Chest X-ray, AP view. Patient: 28 years old, sex M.
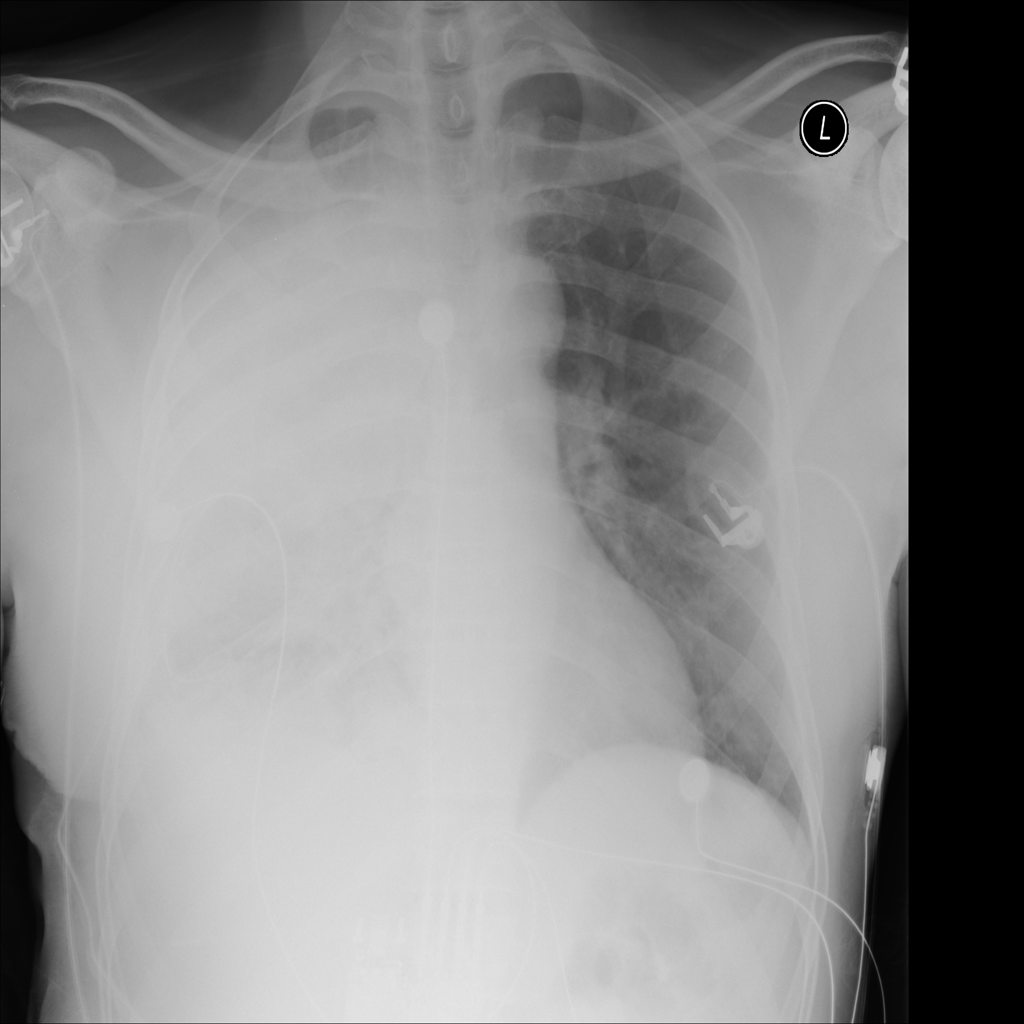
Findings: Effusion